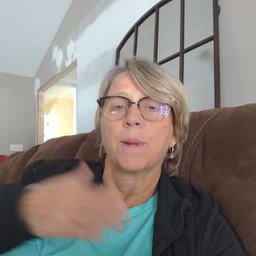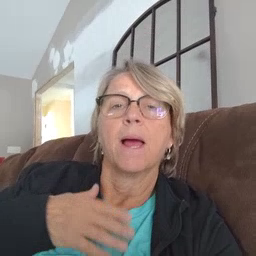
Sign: minemy